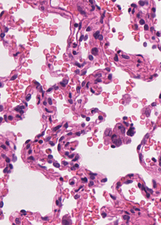
Tumor epithelial tissue: no
Tumor-associated stroma tissue: no
Normal tissue: yes